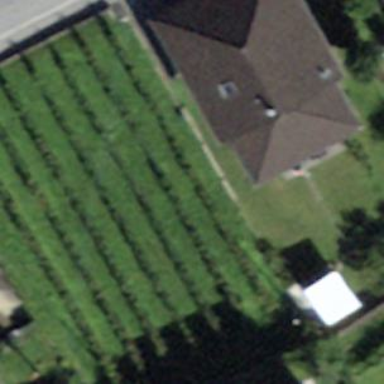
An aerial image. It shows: Vineyard.